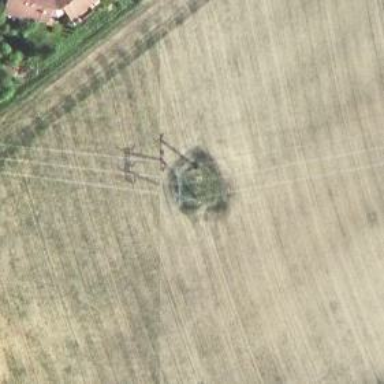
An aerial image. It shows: H-frame designed tower for power lines.